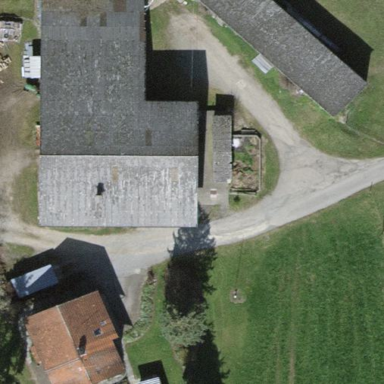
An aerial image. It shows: Farmyard area.